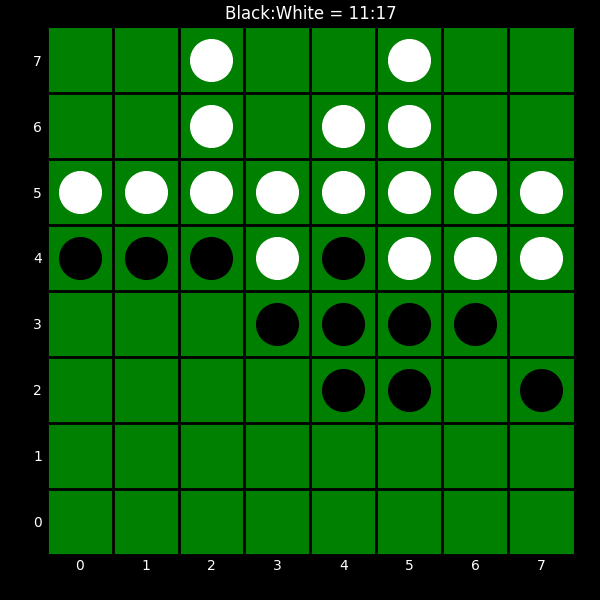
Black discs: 11
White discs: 17